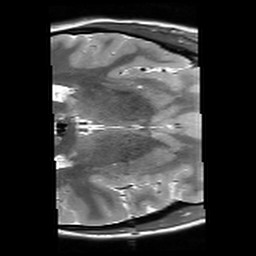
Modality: T2starw
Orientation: axial
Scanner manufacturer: siemens
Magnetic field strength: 3 T
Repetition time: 9.86 s
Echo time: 0.05 s